Question: I installed homebrew, and it keeps complaining that:
'''
Warning: Your Xcode (4.2) is outdated
Please install Xcode 4.6.2.
'''
As I learned there is no way to update Xcode so I just downloaded / installed the latest version.
The warning did not go away, and as I learned, I now have 2 versions installed:

How do I now eliminate the old version? I just wanted to update it really.
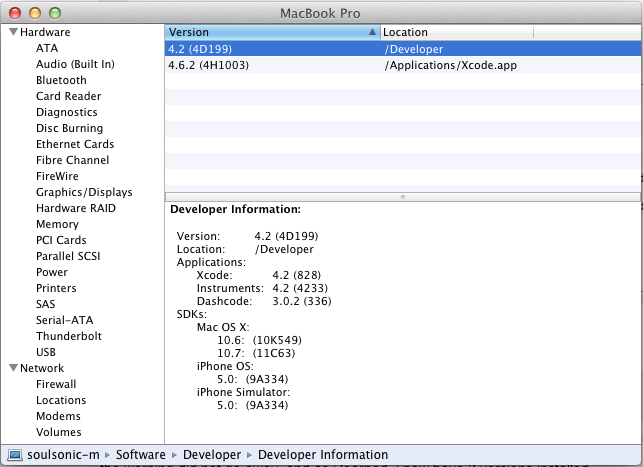
Answer: The '/Developer' location is now obsolete. Xcode now runs entirely from the application bundle in '/Applications/Xcode.app'.
To remove it properly, run this from Terminal:
'''
sudo /Developer/Library/uninstall-devtools --mode=all
'''
Although, I've simply moved '/Developer' it to the Trash in the past and that seemed to work fine.
You'll need to go into 'Xcode.app''s preferences afterwards and install 'Command Line Tools' from 'Downloads->Components'. I came across a <URL> for setting up homebrew for new Xcode installations.